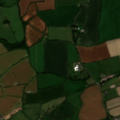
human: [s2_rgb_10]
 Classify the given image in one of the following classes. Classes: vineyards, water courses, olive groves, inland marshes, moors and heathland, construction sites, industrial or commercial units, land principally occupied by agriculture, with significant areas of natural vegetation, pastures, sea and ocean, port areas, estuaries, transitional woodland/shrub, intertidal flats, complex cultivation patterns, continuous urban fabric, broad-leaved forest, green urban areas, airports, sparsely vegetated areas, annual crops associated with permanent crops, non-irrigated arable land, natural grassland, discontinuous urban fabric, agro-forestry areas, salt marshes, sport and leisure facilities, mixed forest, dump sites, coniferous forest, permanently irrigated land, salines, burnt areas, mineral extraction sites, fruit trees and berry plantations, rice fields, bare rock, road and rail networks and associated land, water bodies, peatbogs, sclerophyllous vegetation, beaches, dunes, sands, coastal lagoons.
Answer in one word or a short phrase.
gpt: discontinuous urban fabric, non-irrigated arable land, pastures